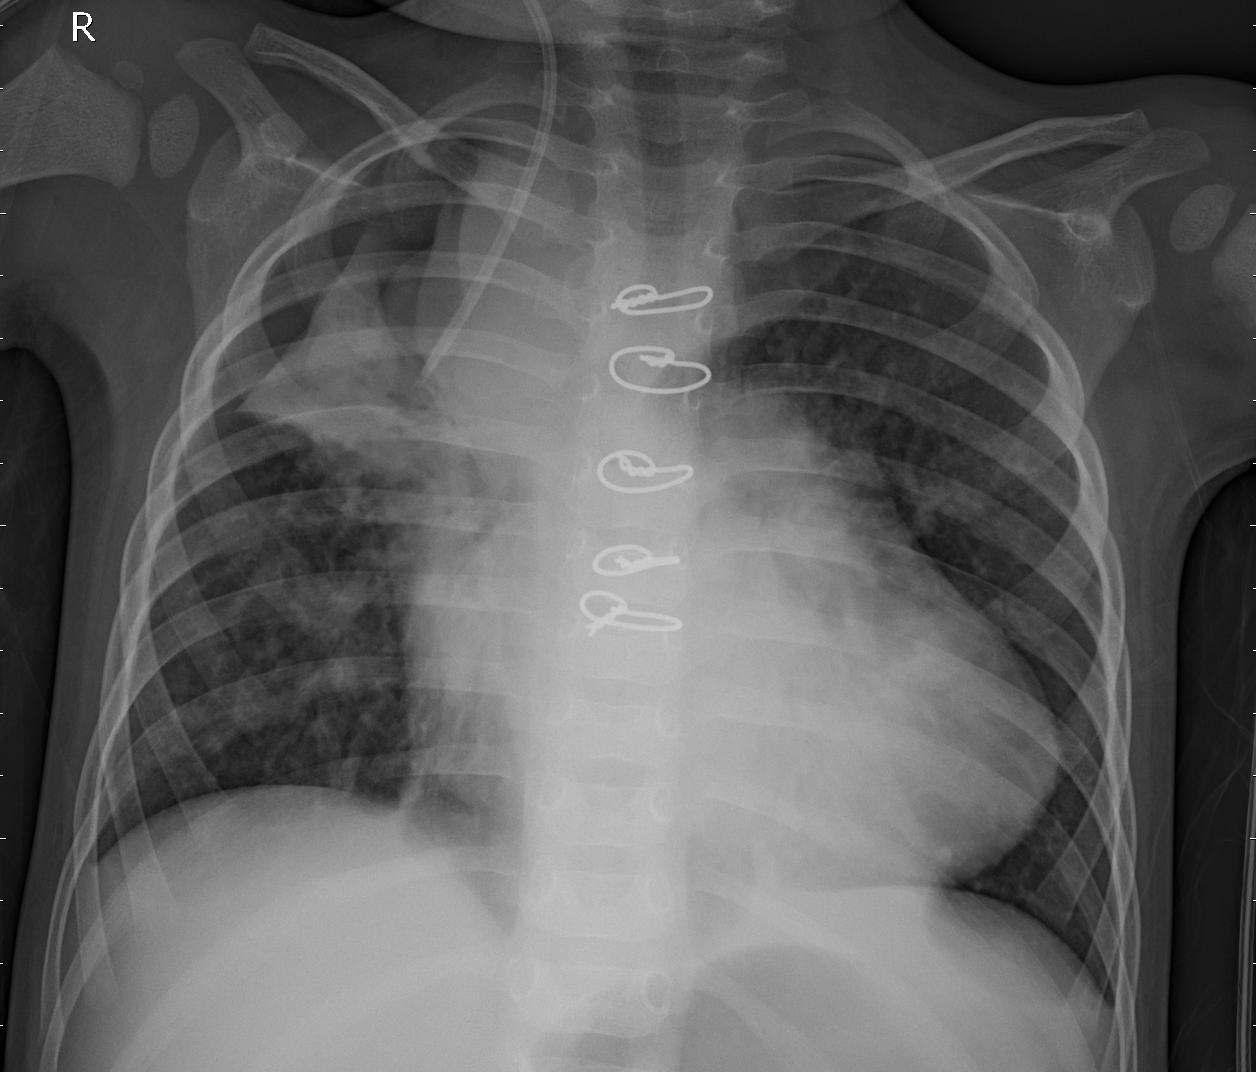
Diagnosis: PNEUMONIA